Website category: sports
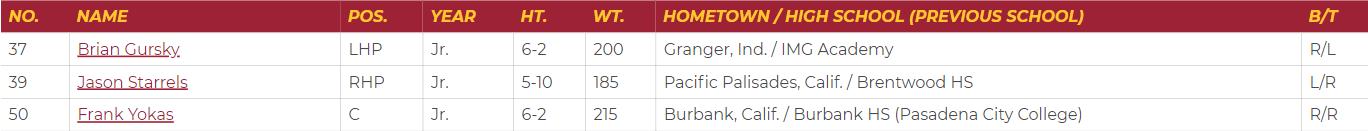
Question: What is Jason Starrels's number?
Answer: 39

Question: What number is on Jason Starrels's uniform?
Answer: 39

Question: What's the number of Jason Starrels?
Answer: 39

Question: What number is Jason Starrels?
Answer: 39

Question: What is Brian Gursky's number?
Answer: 37

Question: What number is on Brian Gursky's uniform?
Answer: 37

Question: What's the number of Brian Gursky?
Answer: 37

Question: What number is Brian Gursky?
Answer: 37

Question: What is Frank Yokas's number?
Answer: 50

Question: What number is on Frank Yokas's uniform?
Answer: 50

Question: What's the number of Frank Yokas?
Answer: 50

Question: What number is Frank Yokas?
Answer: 50

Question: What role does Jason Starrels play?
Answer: RHP

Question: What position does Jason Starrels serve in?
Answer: RHP

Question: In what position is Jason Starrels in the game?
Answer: RHP

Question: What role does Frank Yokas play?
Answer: C

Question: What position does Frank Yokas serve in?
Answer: C

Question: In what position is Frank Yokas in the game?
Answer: C

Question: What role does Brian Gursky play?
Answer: LHP

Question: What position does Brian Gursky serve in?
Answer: LHP

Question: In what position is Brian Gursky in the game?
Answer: LHP

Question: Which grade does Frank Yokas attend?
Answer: Jr.

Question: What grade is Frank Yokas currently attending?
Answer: Jr.

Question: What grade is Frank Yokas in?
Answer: Jr.

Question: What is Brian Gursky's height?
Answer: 6-2

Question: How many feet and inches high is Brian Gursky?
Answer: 6-2

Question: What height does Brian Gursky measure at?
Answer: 6-2

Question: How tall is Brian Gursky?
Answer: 6-2

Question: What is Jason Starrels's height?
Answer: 5-10

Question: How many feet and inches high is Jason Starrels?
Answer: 5-10

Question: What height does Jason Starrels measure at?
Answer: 5-10

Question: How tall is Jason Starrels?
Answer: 5-10

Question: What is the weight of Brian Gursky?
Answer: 200

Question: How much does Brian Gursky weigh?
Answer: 200

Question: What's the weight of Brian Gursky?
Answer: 200

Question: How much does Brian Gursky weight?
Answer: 200

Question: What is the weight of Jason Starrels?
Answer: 185

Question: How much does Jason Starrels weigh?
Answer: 185

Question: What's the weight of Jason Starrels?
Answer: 185

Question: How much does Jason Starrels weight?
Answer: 185

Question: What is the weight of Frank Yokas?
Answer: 215

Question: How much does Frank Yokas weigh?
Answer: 215

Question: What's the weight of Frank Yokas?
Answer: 215

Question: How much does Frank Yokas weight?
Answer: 215

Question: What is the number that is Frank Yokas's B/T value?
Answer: R/R

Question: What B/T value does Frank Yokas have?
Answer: R/R

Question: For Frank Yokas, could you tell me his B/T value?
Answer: R/R

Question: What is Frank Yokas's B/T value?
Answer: R/R

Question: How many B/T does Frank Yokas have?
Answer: R/R

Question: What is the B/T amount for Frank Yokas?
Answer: R/R

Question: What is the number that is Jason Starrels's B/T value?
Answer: L/R

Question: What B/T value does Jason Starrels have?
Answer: L/R

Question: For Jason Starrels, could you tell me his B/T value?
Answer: L/R

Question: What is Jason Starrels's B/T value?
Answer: L/R

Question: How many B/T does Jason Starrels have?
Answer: L/R

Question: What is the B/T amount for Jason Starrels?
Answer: L/R

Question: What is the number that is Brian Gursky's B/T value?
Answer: R/L

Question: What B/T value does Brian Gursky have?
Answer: R/L

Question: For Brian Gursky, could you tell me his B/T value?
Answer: R/L

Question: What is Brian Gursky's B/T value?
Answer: R/L

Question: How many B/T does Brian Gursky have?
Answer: R/L

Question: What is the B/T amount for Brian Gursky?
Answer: R/L

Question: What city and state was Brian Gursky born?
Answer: Granger, Ind.

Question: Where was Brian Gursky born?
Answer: Granger, Ind.